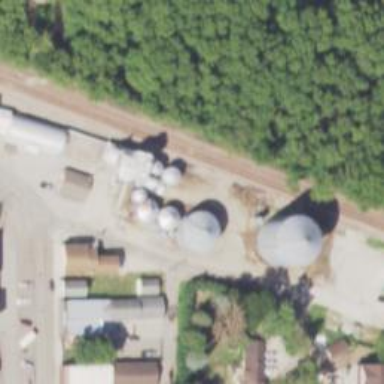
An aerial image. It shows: Silo.